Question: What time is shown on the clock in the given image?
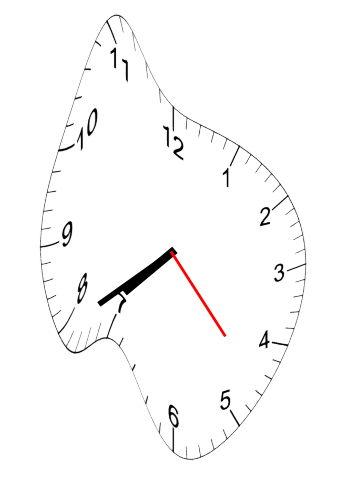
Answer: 07:39:23